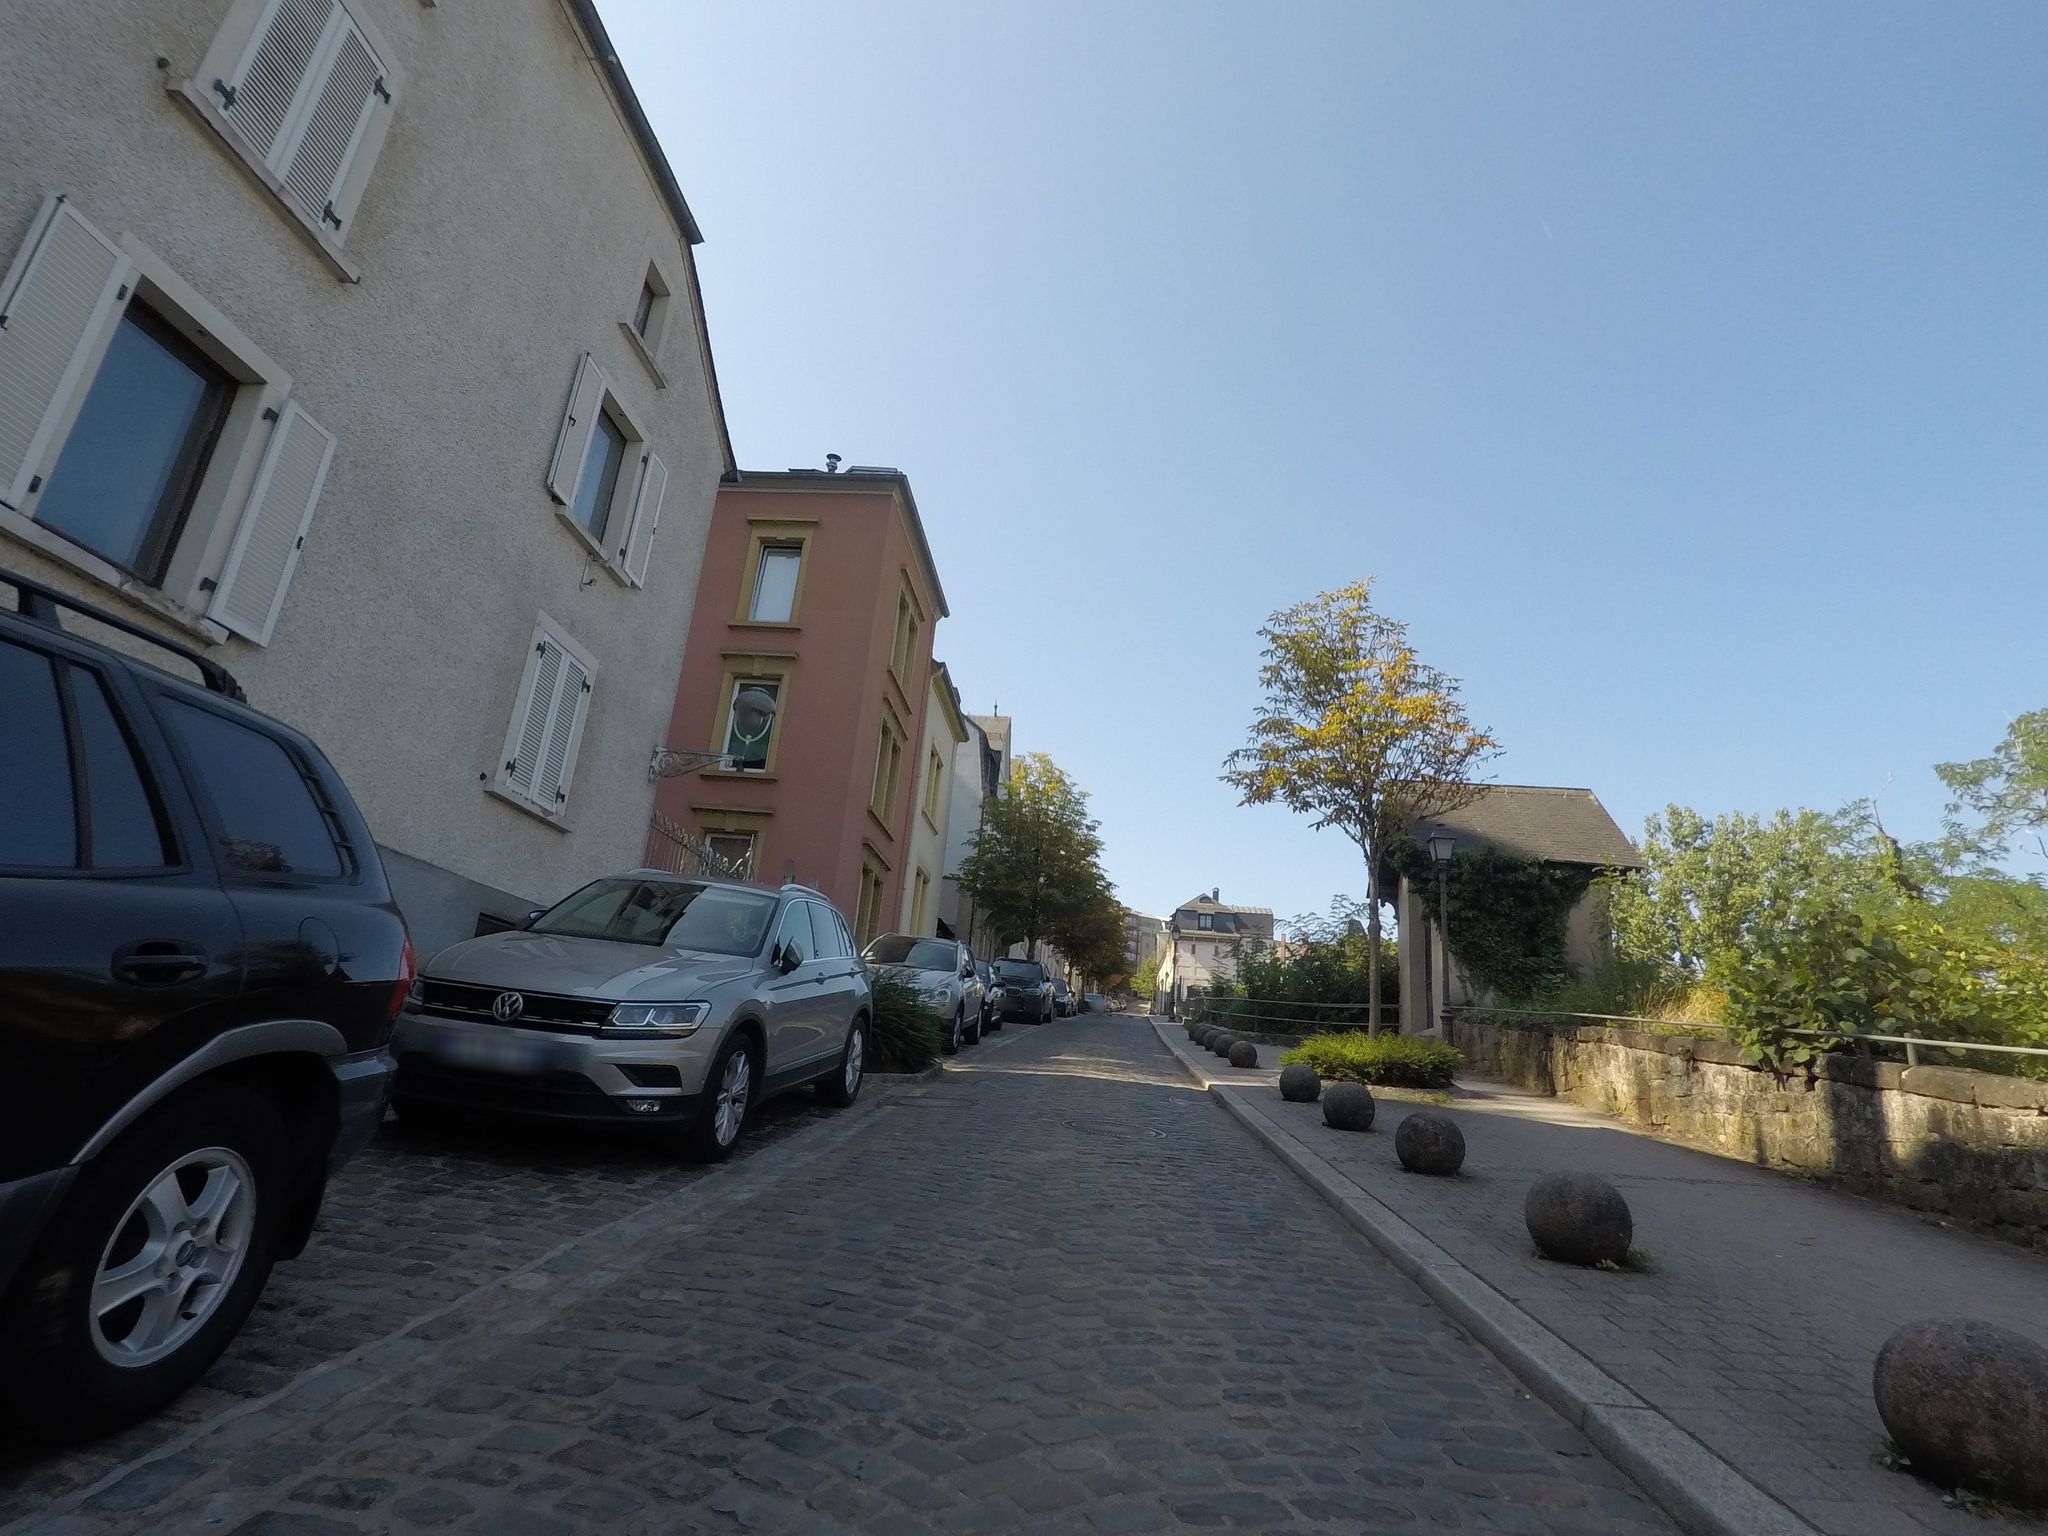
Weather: clear
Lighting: day
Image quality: good
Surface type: walking surface
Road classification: steps, footway
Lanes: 1
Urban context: urban centre
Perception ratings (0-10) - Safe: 5.29, Lively: 8.95, Beautiful: 8.16, Boring: 8.67, Depressing: 3.59, Wealthy: 8.13